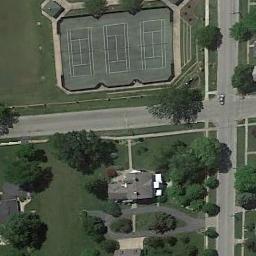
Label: tennis_court